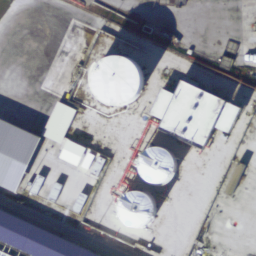
Label: storage tanks